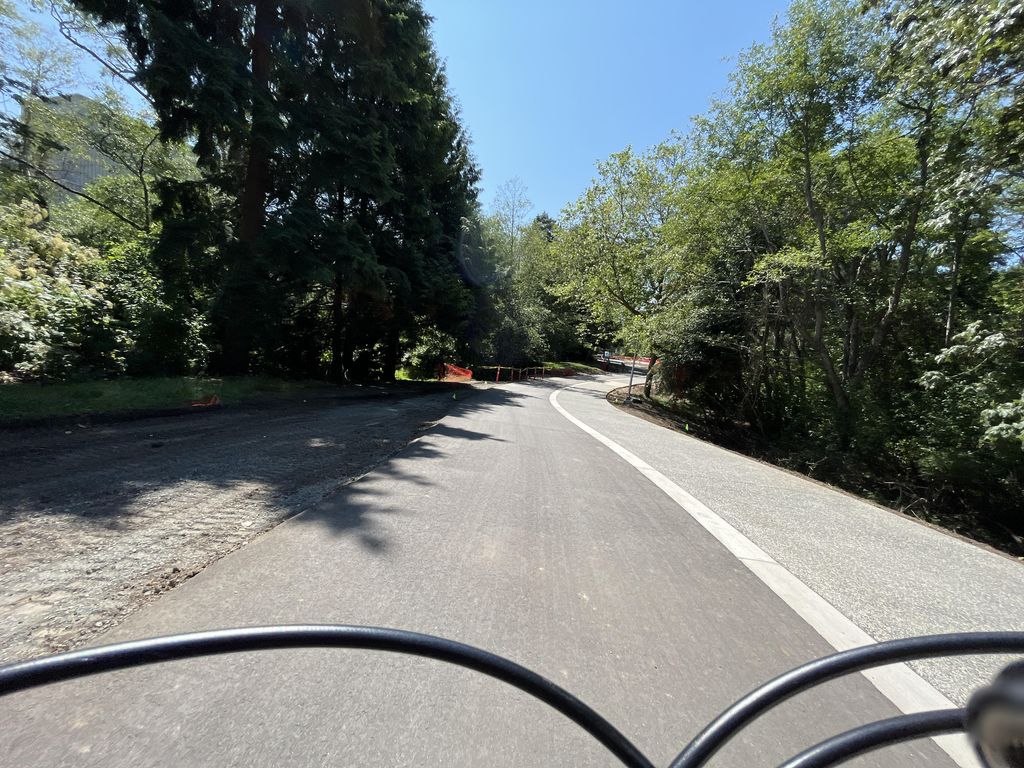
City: victoria